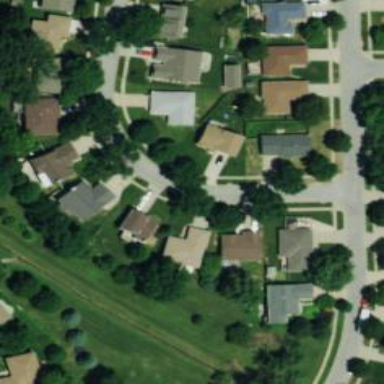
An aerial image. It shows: Residential road.